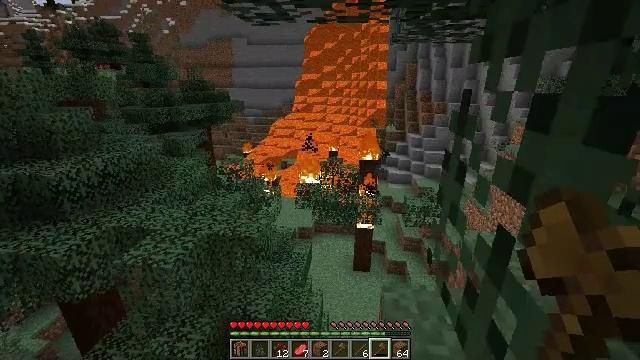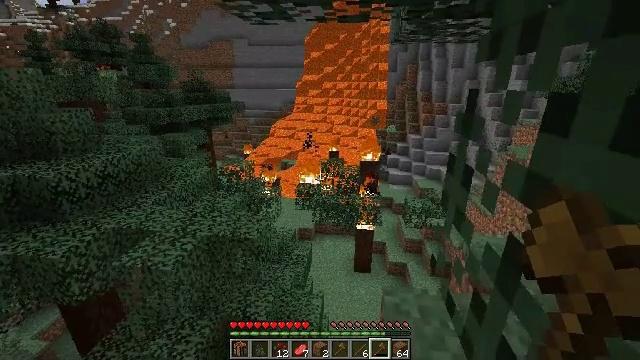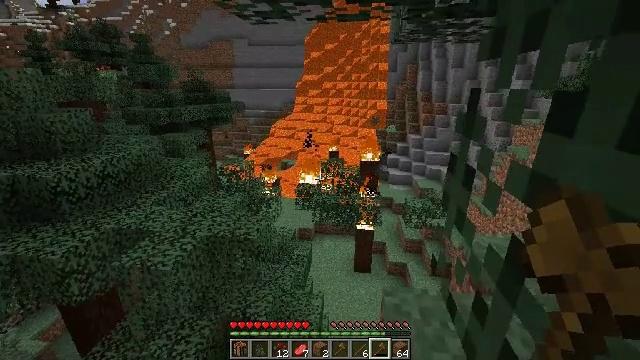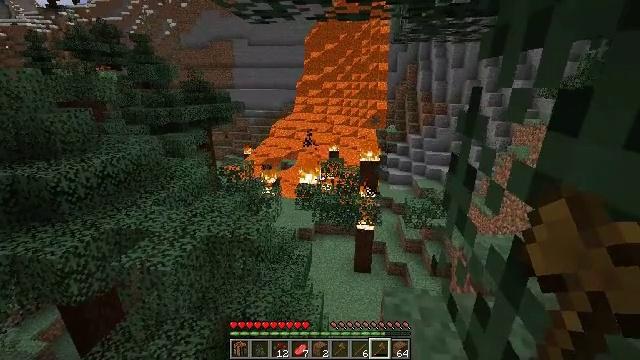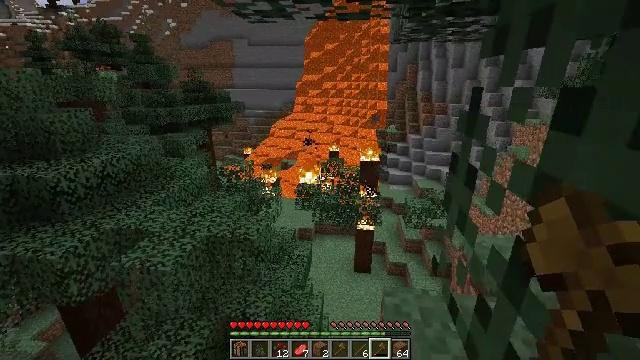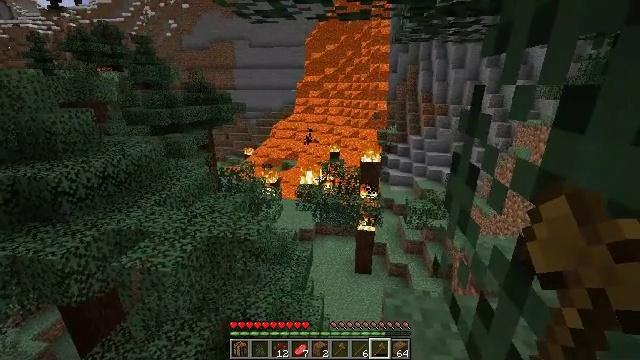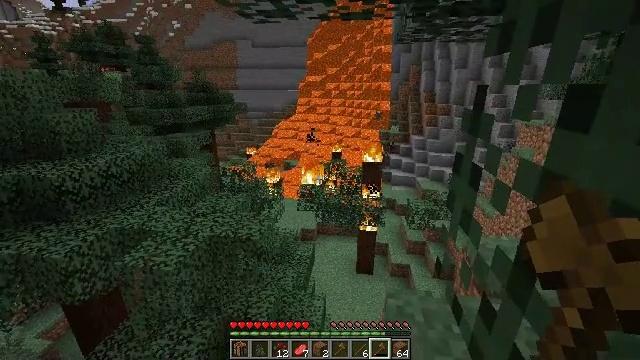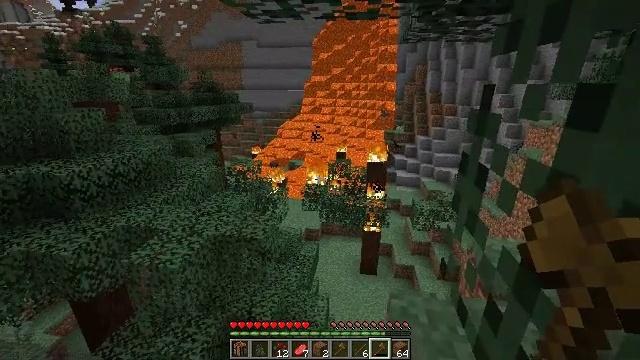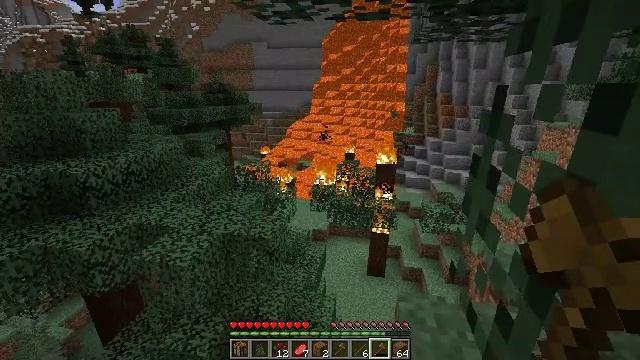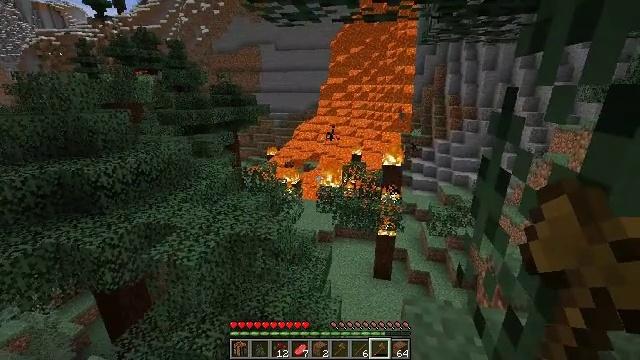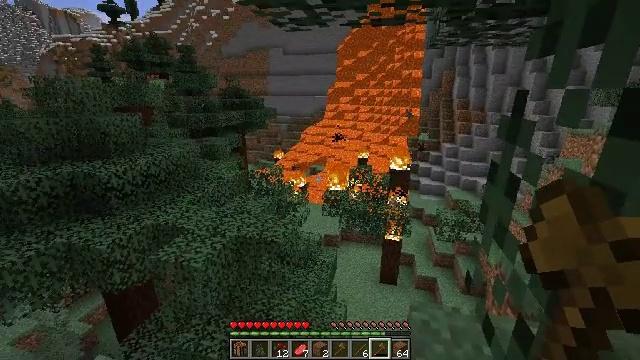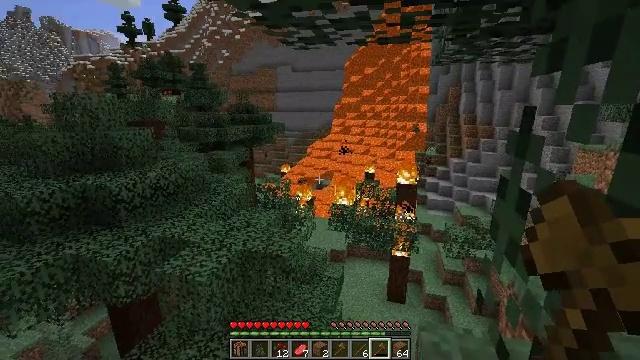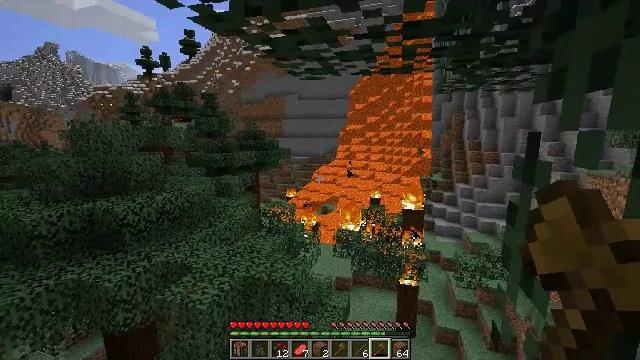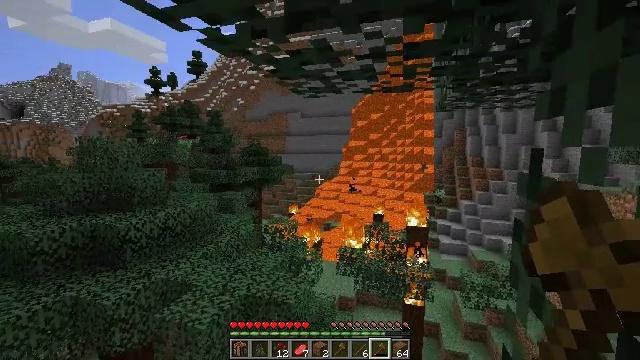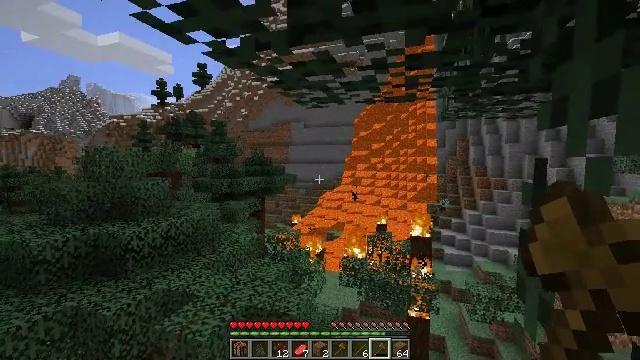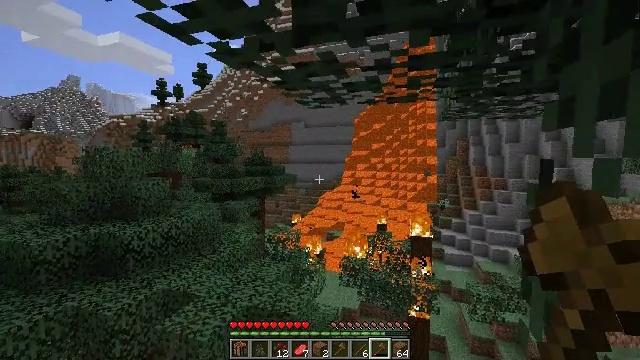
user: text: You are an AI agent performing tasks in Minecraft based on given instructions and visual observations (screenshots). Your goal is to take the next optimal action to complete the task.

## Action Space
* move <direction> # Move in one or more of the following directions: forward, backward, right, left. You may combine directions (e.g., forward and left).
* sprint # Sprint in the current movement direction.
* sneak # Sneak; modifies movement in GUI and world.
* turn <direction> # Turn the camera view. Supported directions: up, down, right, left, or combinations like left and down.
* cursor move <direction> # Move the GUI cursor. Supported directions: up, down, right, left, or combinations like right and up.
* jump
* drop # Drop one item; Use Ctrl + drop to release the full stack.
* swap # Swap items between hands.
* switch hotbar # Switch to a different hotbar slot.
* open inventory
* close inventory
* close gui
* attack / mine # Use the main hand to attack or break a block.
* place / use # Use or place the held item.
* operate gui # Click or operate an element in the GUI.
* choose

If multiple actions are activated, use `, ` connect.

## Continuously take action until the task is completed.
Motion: motion action
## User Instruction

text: Collect spruce leaves for landscaping.
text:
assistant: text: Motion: move right
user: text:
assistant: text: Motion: no_op
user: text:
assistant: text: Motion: no_op
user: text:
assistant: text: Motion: no_op
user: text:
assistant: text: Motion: no_op
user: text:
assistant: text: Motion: no_op
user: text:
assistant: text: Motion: turn left
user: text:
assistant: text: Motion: turn left
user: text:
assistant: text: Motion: turn left
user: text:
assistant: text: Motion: turn left
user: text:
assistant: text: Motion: turn left and up
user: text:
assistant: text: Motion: turn left and up
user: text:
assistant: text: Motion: turn up
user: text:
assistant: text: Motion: turn up
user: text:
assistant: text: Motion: move left
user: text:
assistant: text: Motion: move left
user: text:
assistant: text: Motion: move back and move left
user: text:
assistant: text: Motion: move back and move left
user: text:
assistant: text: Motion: move back and move left
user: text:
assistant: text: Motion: move back and move left
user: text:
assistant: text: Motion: move back and move left
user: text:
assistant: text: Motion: no_op
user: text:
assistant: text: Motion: no_op
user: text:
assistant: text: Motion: no_op
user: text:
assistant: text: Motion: no_op
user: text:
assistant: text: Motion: turn right
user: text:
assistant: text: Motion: turn right
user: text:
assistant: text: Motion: no_op
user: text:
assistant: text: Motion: no_op
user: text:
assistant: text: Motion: no_op